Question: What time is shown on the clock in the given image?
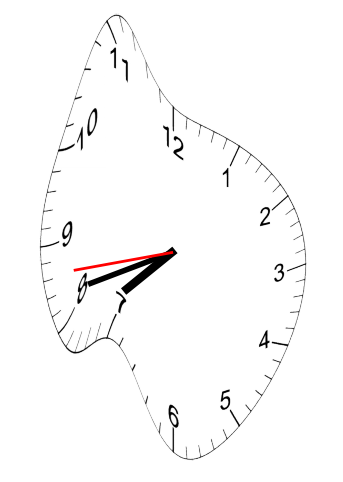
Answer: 07:41:43